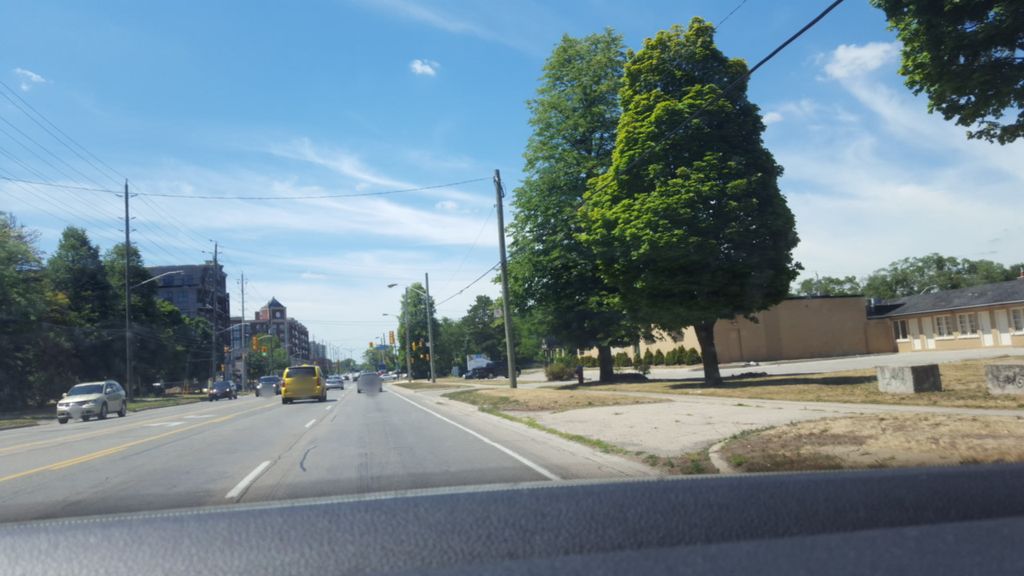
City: hamilton